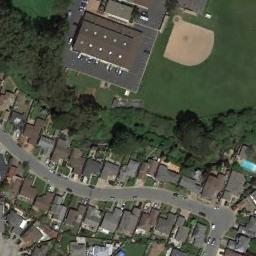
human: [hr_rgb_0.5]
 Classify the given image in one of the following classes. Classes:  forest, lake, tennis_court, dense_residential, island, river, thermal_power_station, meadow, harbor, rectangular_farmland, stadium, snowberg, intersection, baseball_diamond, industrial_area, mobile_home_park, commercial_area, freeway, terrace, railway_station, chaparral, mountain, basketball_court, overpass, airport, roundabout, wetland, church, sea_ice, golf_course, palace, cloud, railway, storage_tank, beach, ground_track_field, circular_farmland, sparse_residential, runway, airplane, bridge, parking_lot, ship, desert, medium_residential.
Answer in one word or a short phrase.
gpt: baseball_diamond